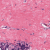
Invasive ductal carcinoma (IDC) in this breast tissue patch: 0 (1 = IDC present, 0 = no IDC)